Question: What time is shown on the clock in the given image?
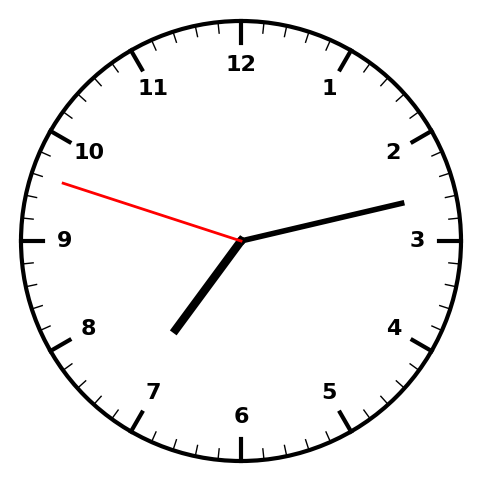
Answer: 07:12:48